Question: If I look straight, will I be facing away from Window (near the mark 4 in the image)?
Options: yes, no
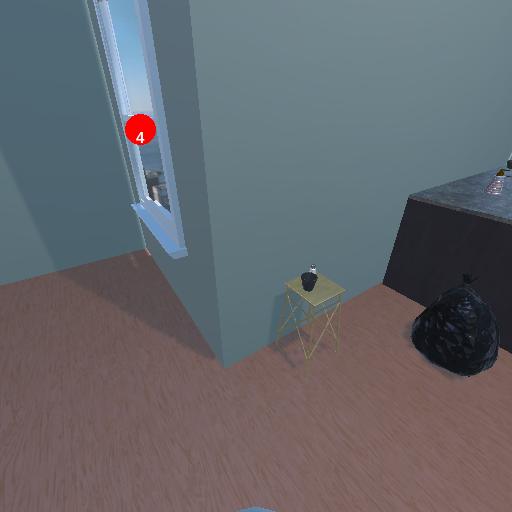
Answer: yes